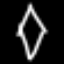
Label: diamond